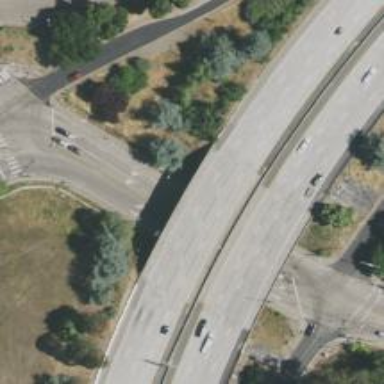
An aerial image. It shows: Primary highway with shared cycleway.